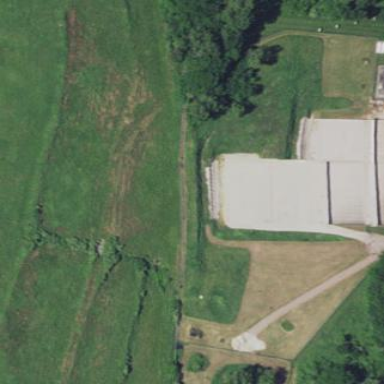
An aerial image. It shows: Shooting range on pitch designated for leisure land.